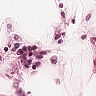
Metastatic tissue present: no